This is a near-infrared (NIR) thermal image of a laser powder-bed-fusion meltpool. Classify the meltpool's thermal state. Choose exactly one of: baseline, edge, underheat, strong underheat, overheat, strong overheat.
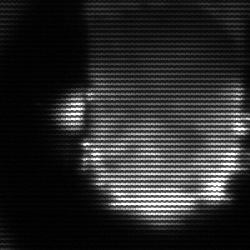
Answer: baseline